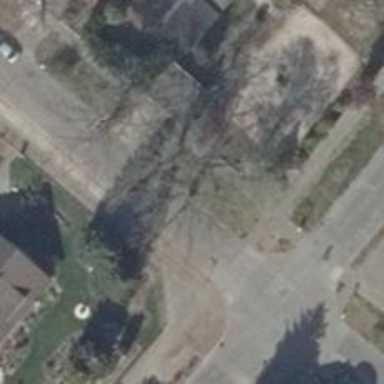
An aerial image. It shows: Avenue lined with broadleaved deciduous trees.